Aerial crown-view tile of a tropical tree (Barro Colorado Island, Panama), acquired 20240918:
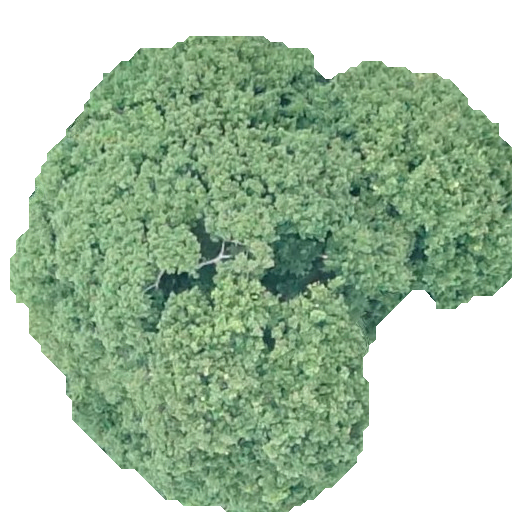
Species: Sloanea terniflora
GBIF accepted scientific name: Sloanea terniflora
Crown area: 263.986 m²